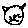
Label: cat